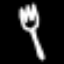
Label: fork